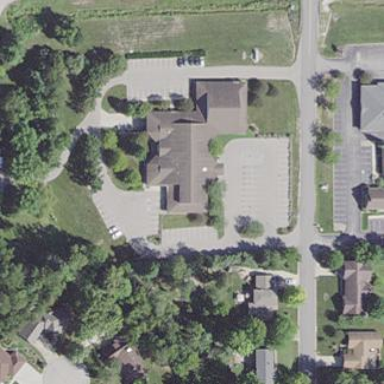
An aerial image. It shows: Clinic building offering healthcare services.